Question: I am trying to float the elements, required and nrequired, to the right of the div #contact with 20px spacing between the elements. This works perfectly for the required elements, but when I insert a nrequired element, the nrequired element aligns itself to the left of the last required element with no regards to the 20px spacing. Please can you tell me what is causing this?
Here is an image to show this strange occurrence, and my code.

'''
#contact #required {
background-image: url('../img/req_field.png');
background-repeat: no-repeat;
width: 441px;
height: 54px;
margin-bottom: 20px;
float: right;
display: block;
}
#contact #nrequired {
background-image: url('../img/field.png');
background-repeat: no-repeat;
width: 421px;
height: 54px;
margin-bottom: 20px;
float: right;
display: block;
}
<div id="email">
<h1>Shoot me an email </h1>
<h2> (All required fields are marked *)</h2>
<div id="required"/>
<div id="required"/>
<div id="nrequired"/>
<div id="logo"/>
</div>
'''
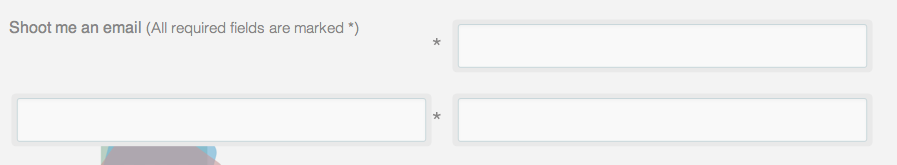
Answer: First of all, you can't use the same 'id' more than once per page - they must be unique. Change the ids to class names instead and fix your selectors accordingly.
For your layout issue, adding 'clear:right;' to the divs should do the trick.
> What is causing this?
The divs are floating, so they'll try to fit in whatever space is available, and you apparently have enough space in the container to fit two side by side.